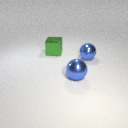
large green metal cube behind large blue metal sphere